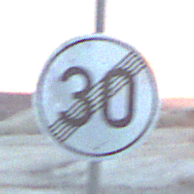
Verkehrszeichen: EndeGeschwindigkeit30
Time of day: SunriseSunset
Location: Outdoor (Beach)
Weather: PartlyCloudy
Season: NotSpecified
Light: Natural